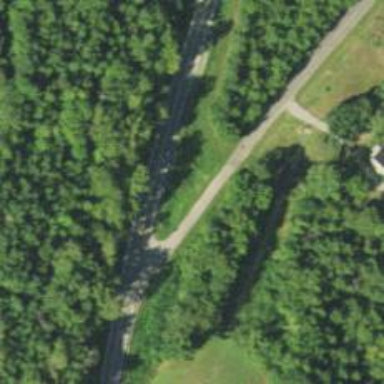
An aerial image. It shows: Culvert tunnel.